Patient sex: F
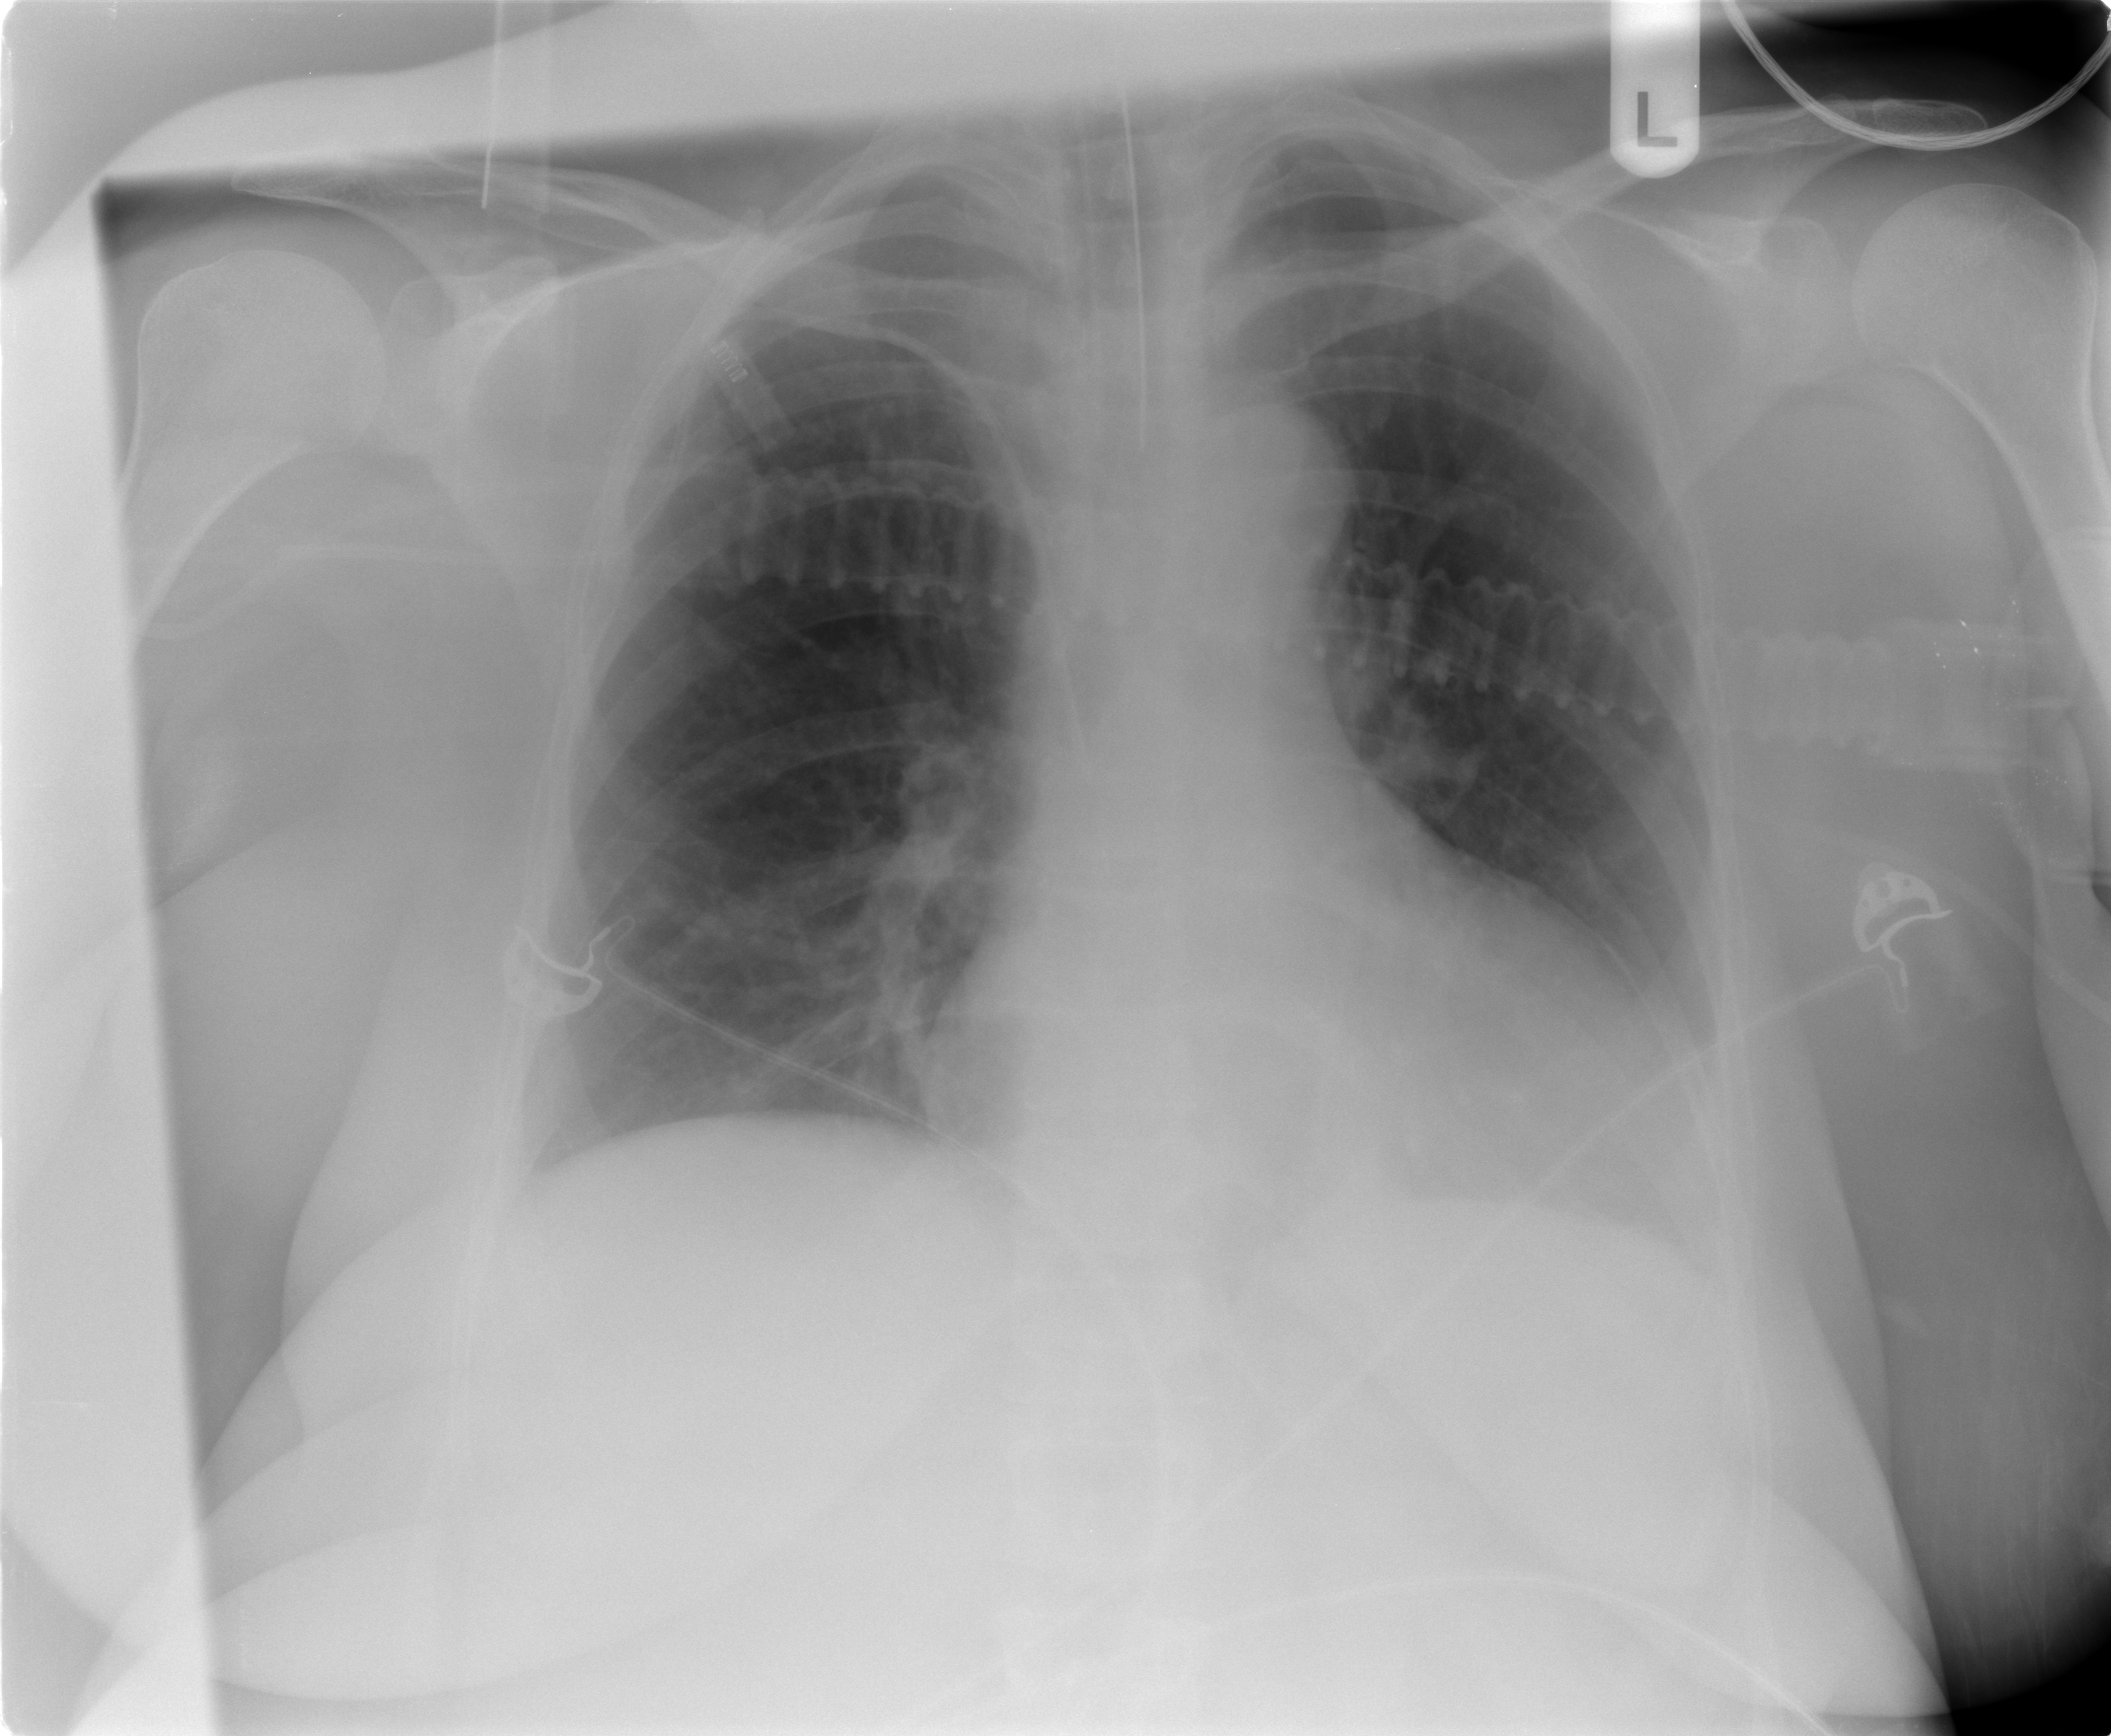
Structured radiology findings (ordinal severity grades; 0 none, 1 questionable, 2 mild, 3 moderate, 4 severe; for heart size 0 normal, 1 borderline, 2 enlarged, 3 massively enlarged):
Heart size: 2
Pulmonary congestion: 0
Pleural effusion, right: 0
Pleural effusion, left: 0
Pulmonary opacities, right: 0
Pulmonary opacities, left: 0
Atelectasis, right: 1
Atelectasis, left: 0